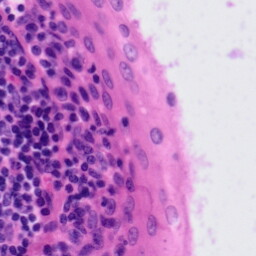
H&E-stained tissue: Tonsil